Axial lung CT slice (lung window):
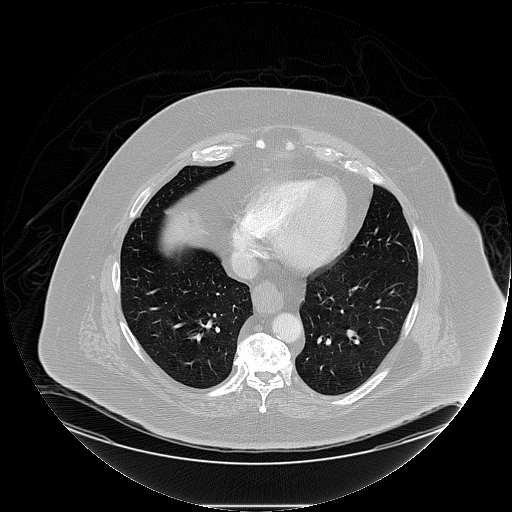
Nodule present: no